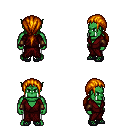
a pixel art fantasy rpg character, male body template, orc, green skin, red robe, white pants, dark blonde ponytail hairstyle, leather bracers, ghillies, four views (front, back, left, right), 2x2 character sprite sheet, small pixel art, hard edges, no anti-aliasing